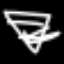
Label: diamond